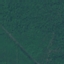
Land use / land cover: Forest